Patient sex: F
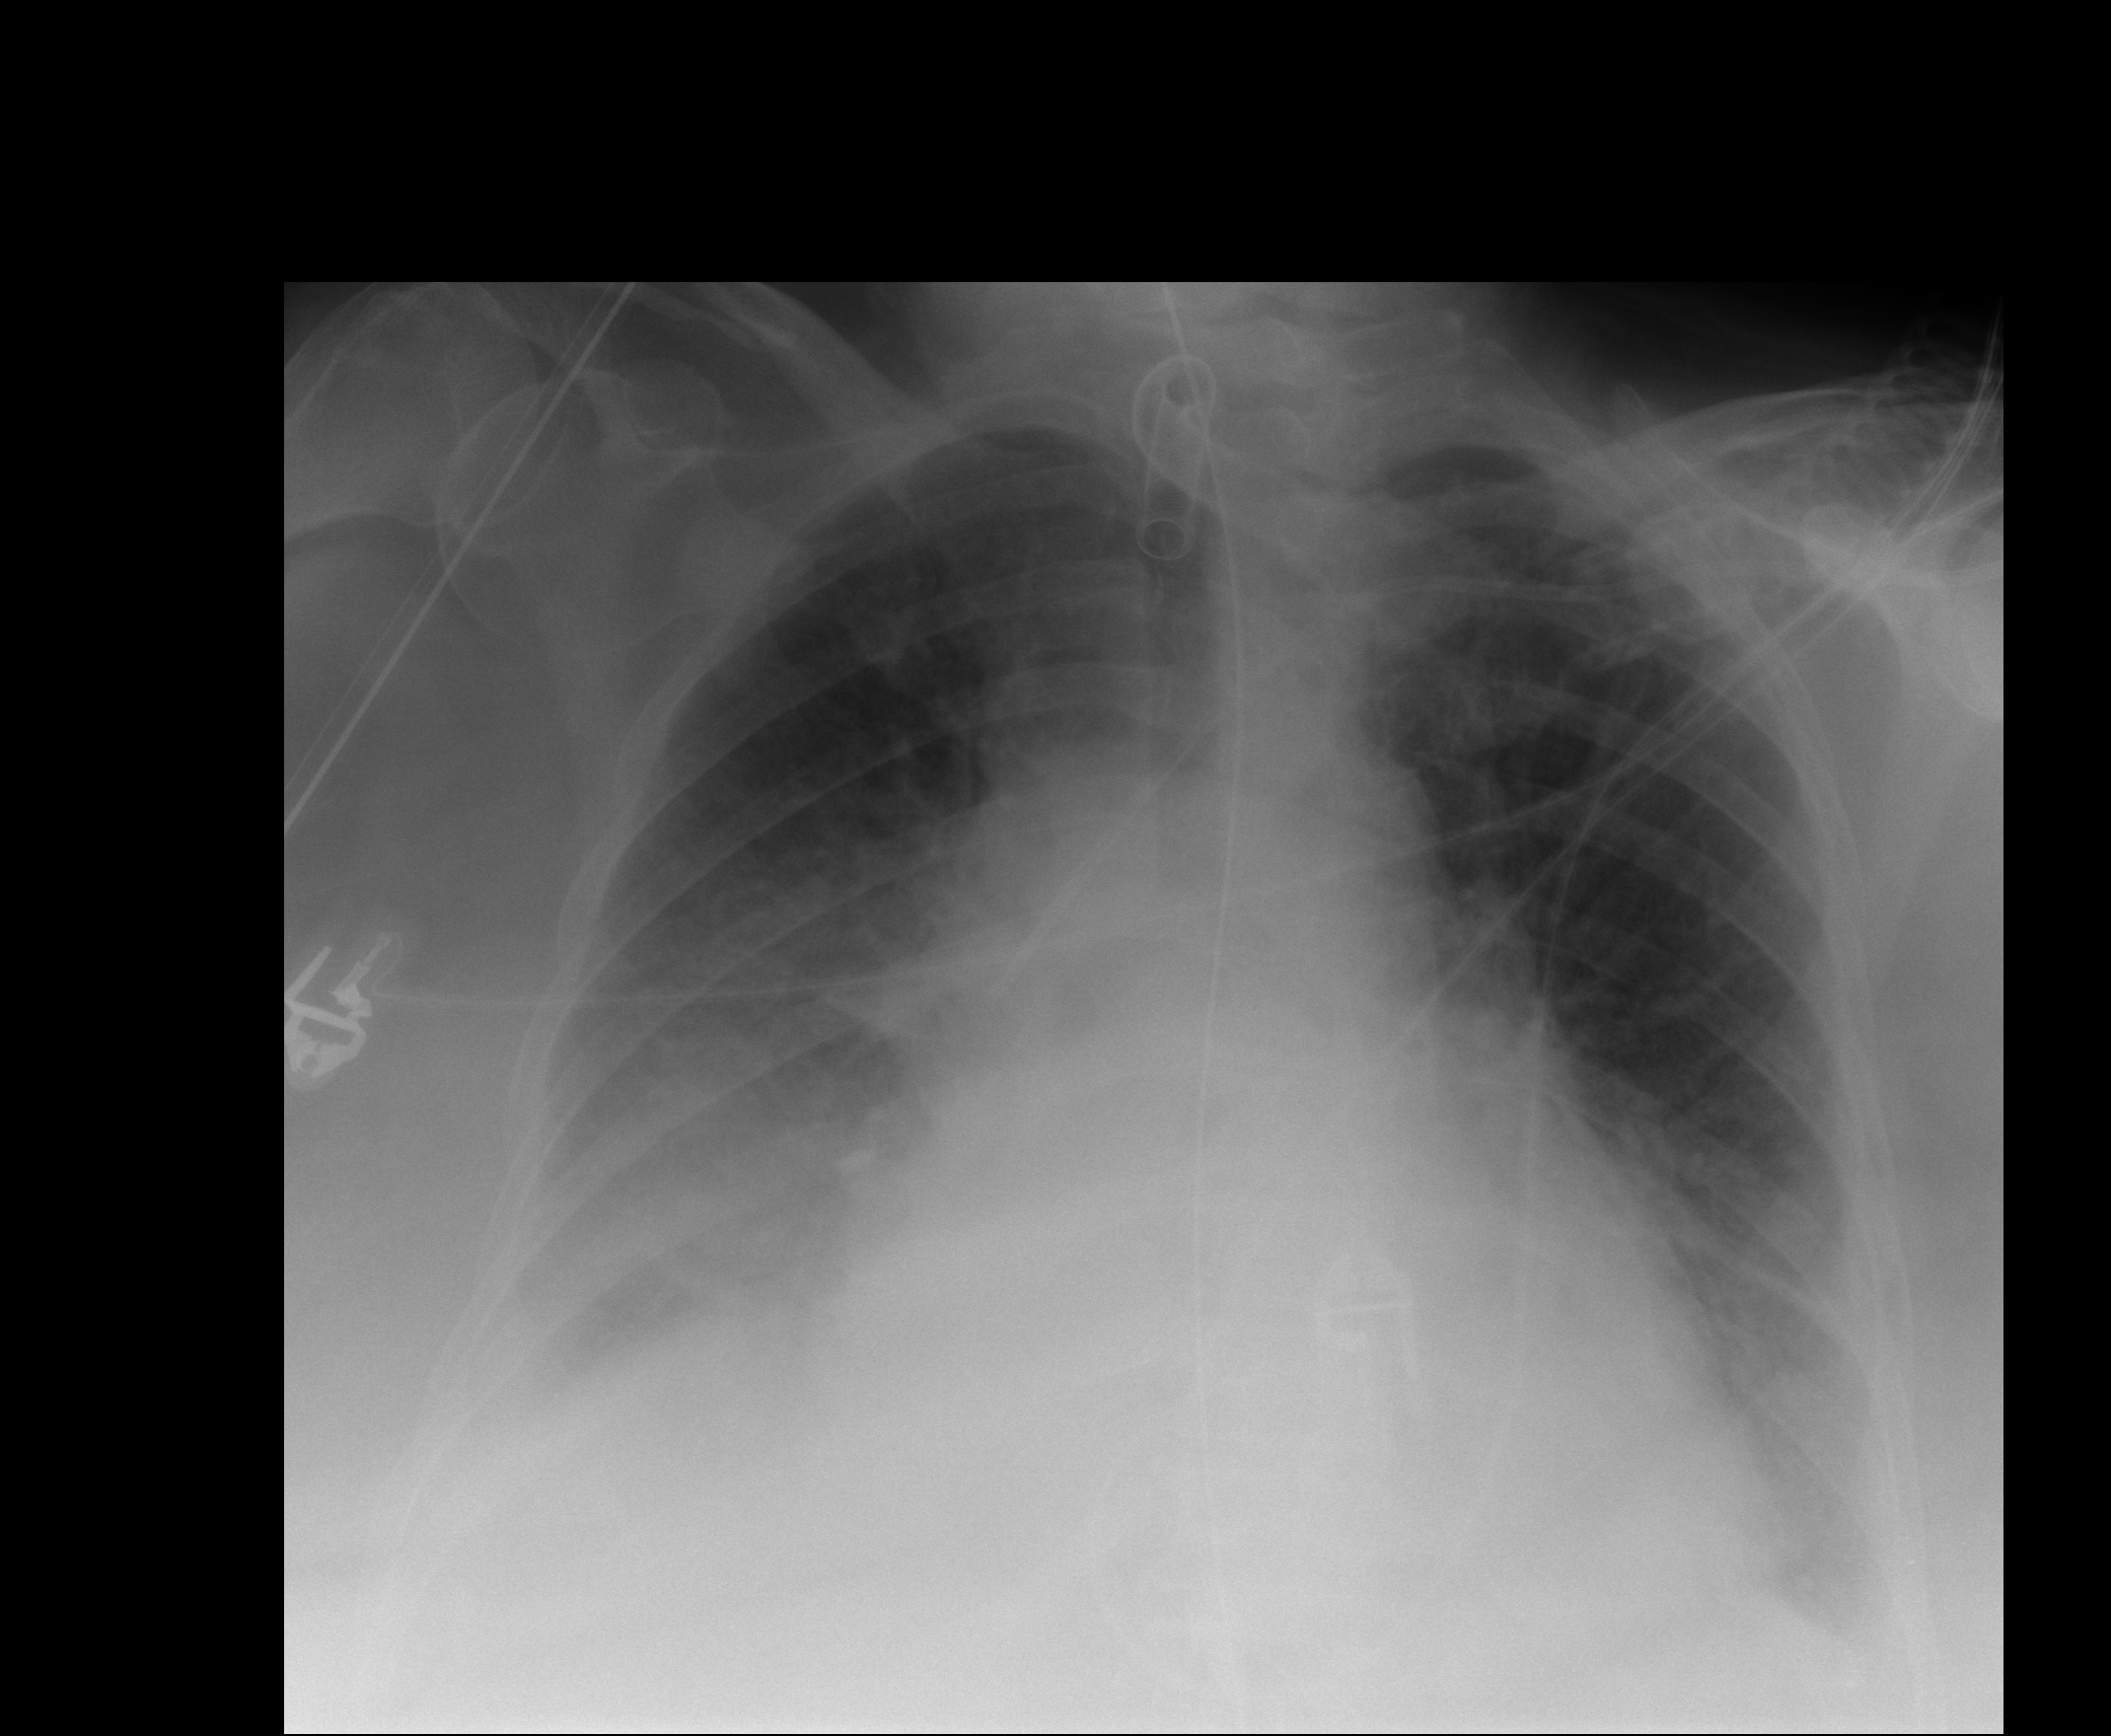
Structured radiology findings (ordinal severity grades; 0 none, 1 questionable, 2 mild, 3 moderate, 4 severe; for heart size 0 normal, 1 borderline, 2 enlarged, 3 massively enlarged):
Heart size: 2
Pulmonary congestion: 3
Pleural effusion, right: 3
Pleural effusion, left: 2
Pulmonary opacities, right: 2
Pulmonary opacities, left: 2
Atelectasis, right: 3
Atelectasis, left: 3